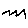
Label: zigzag